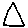
Label: triangle